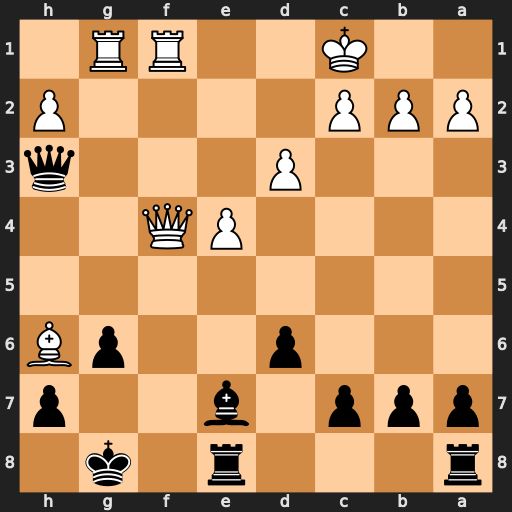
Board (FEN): r3r1k1/ppp1b2p/3p2pB/8/4PQ2/3P3q/PPP4P/2K2RR1
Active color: b
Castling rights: -
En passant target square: -
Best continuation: Rf8 Bxf8 Rxf8